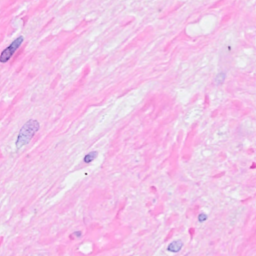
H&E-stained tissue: Breast